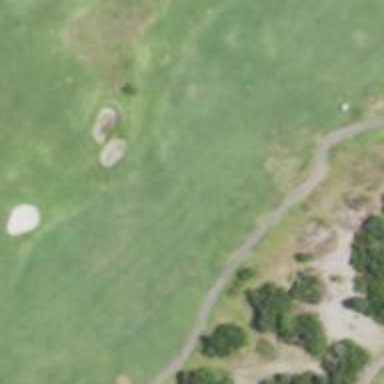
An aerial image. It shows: Golf hole.